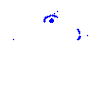
Particle: kaon